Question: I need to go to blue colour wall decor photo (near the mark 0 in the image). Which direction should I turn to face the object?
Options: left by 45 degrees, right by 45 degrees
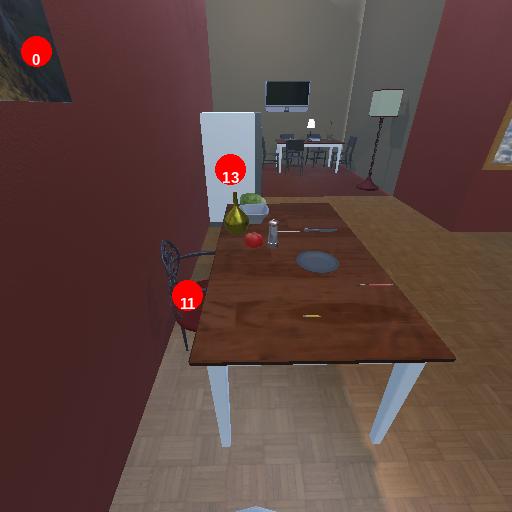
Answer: left by 45 degrees